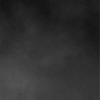
Label: dusty